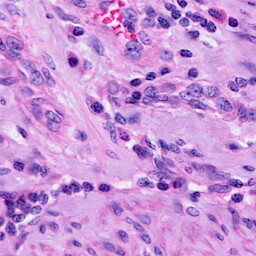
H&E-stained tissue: Cervix